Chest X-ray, PA view. Patient: 64 years old, sex M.
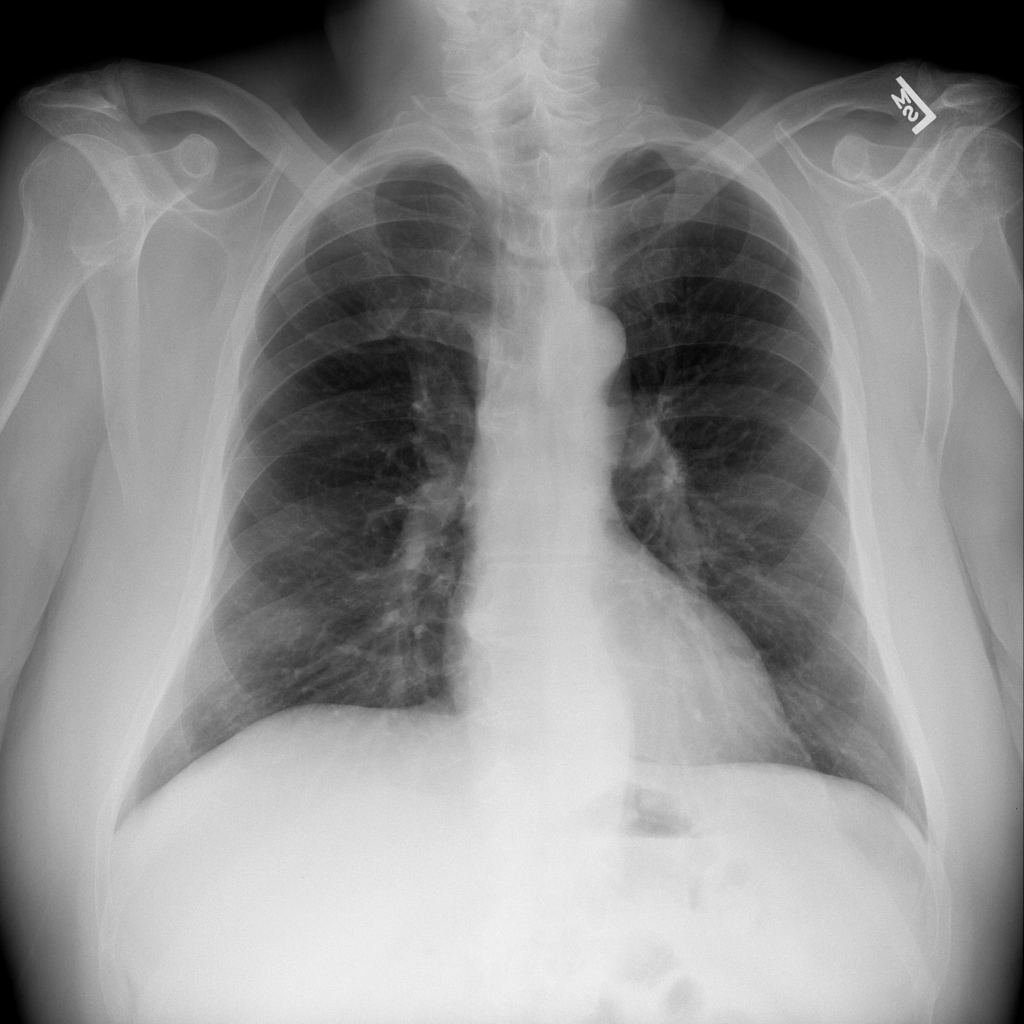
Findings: No Finding